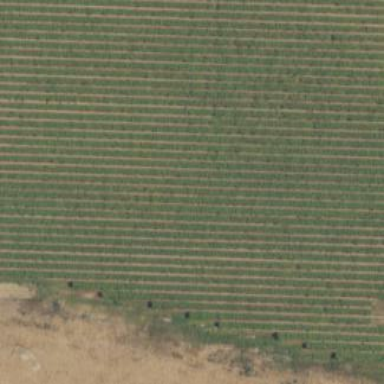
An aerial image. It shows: Orchard filled with almond trees.